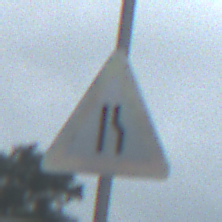
Verkehrszeichen: EinseitigVerengteFahrbahnRechts
Umgebung: Outdoor, Suburban
Tageszeit: Midday
Wetter: Overcast
Licht: Natural
Jahreszeit: NotSpecified
Kontrast: LowContrast